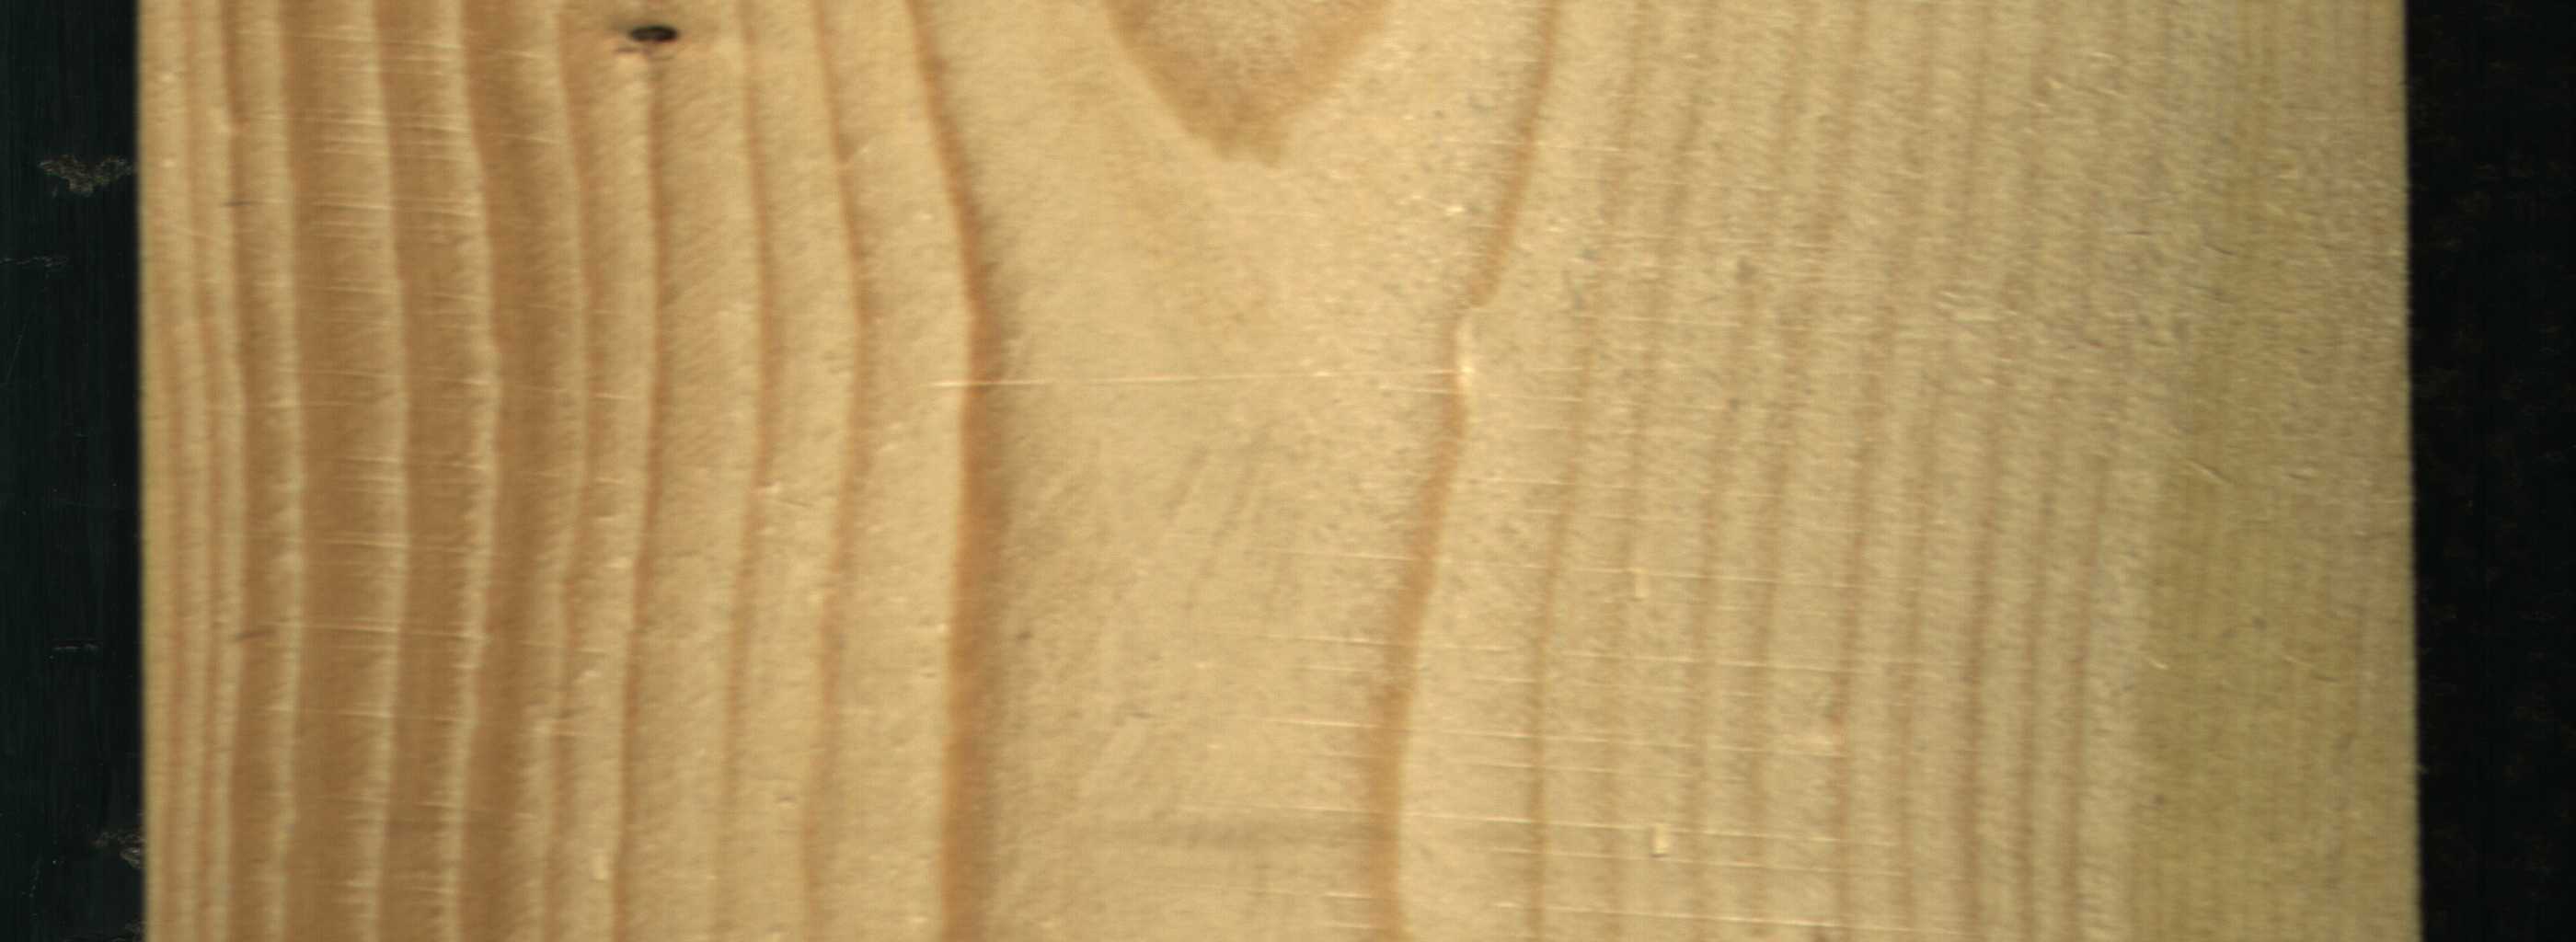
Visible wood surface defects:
Dead_Knot